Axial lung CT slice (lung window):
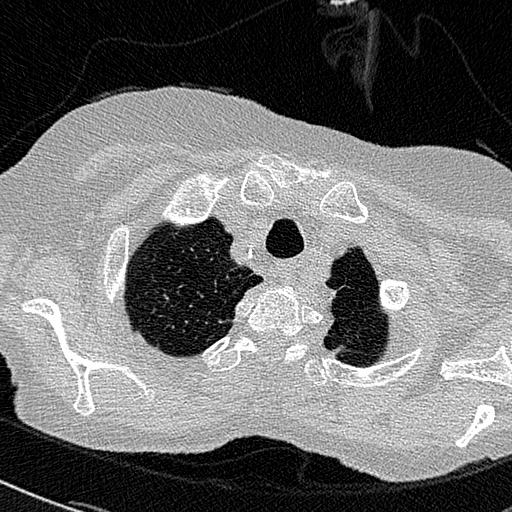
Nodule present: no